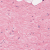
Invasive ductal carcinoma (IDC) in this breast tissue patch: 0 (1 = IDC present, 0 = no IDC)